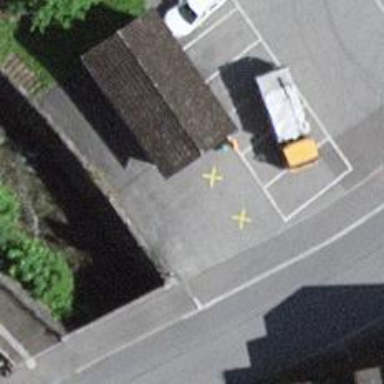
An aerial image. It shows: Bus stop with platform for public transport.